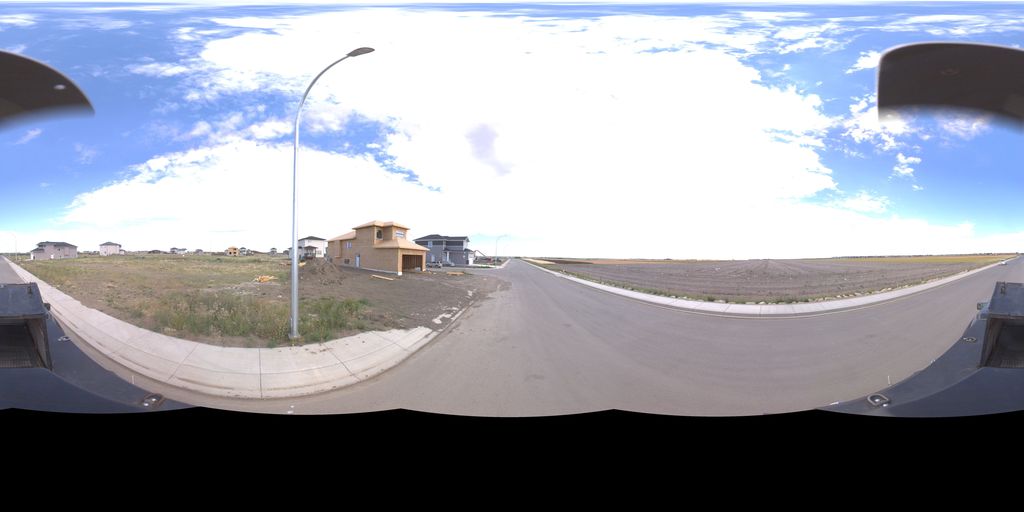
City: saskatoon